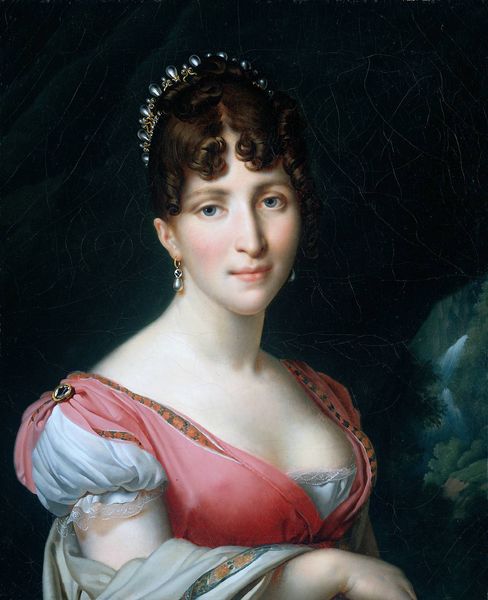
Titel: Porträt der Hortense de Beauharnais
Künstler: Anne Louis Girodet Trioson
Standort: Amsterdam
Institution: Rijksmuseum
Schlagwörter: baum, blau, dunkel, gemälde, hand, haut, kopf, schatten, umhang, wasser, weiß, bäume, fluss, grün, landschaft, ausschnitt, braun, brust, busen, decolte, fenster, frau, frisur, haar, hell, hintergrund, kleid, licht, mund, nase, ohr, ohrring, pastell, rücken, schmuck, schwarz, ausblick, blick, dame, rose, rot, schal, tuch, malerei, jung, arm, augen, barock, blass, bluse, gesicht, haarschmuck, inkarnat, mensch, spitze, ärmel, bildnis, hals, portrait, porträt, öl, hügel, natur, busch, büsche, auge, gewand, gold, haare, halbfigur, reich, stoff, klassizismus, ohrringe, saum, asudruck, augenbrauen, blas, blaue augen, blässe, borte, brosche, brustbild, bruststück, brünett, craquelee, dekollete, dekolletee, dekollte, dekoltee, diadem, diamanten, direkter blick, edelsteine, en face, england, front, frontal, gainsborough, gebeugt, gotik, haarpracht, haarreif, halbansicht, hald, höhle, höle, hübsch, idealisierung, kinn, knopf, kontrast, krone, lippe, lippen, lochen, locke, locken, löckchen, madame, minn, mittelscheitel, nlick, ohren, ovales gesicht, perle, perlen, porzellanteint, potrait, poträt, prinzessin, prtrait, puder, puffärmel, rechts, renaissance, rokoko, rosa, rouge, sanft, sanftmut, scheitel, schminke, schräg, schulter, schulterklemme, schultern, schwarzer hintergrund, schön, seide, tal, traurig, tugend, vornehm, vornehme blässe, voyeur, wald, wasserfall, wiesse, zart, adelige, luise, mieder, russland, material, scherpe, ölmalerei, romantisch, empire, rein, grazil, haate, helle haut, augen blau, dekollettee, ohhringe, rechtes ohr, ohrrig, phrringe